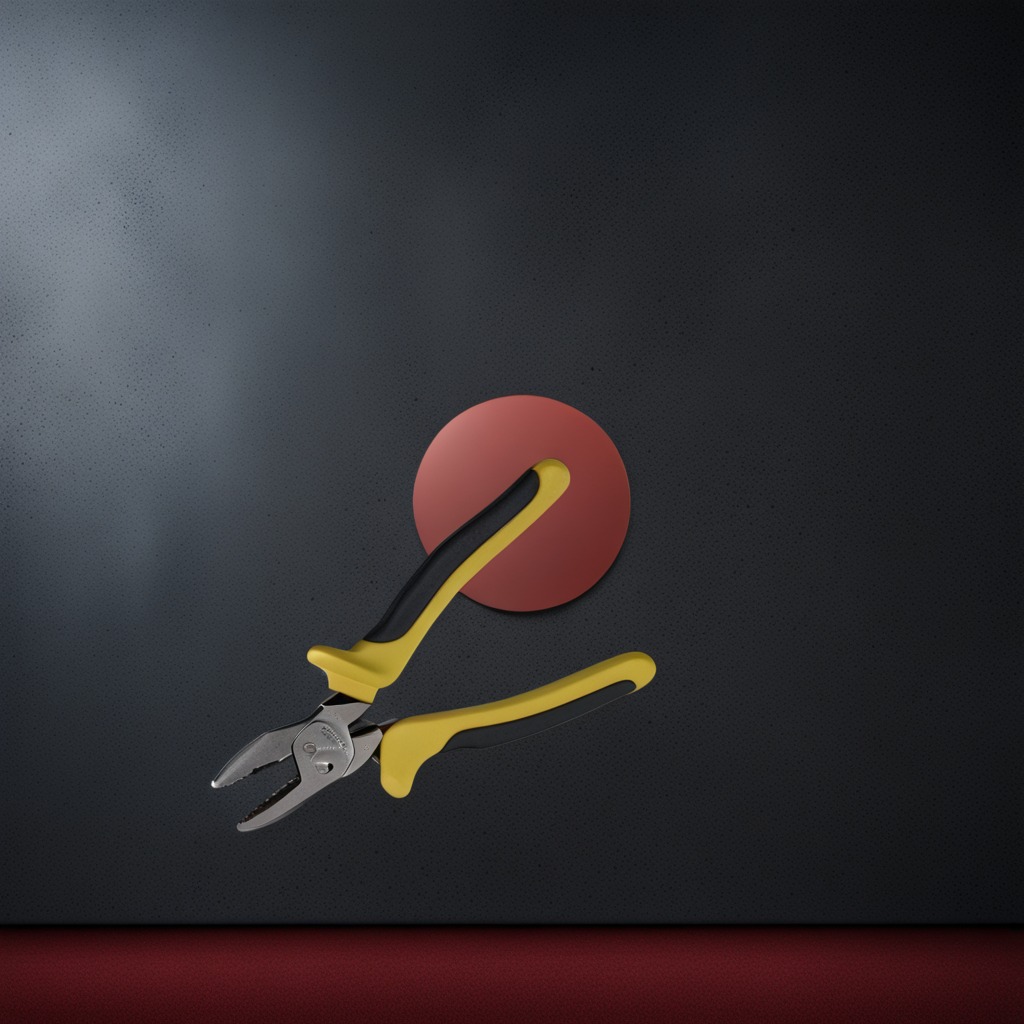
A plier lies on the clean granite tabletop covered with a red rubber mat inside a workshop at night dim ambient light soft shadows worn but beneath the mat